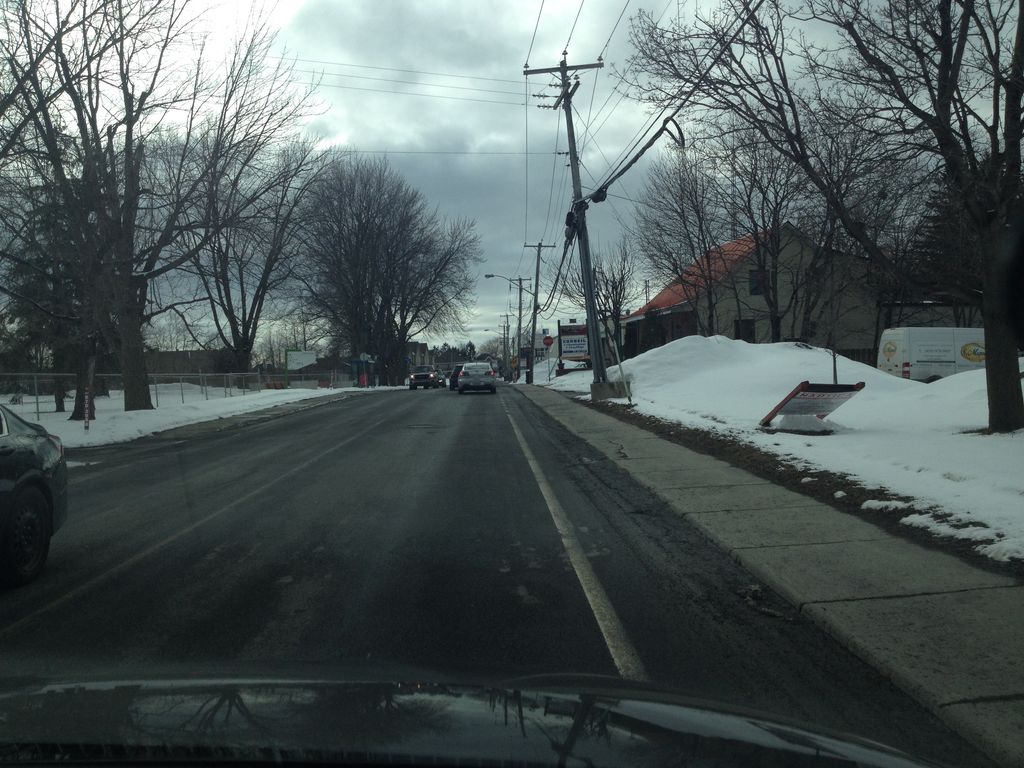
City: montreal